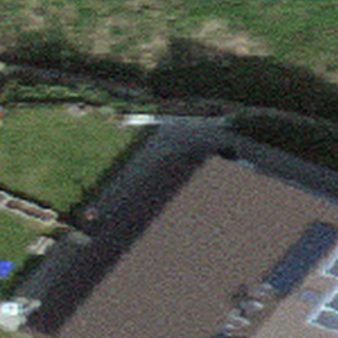
Label: other